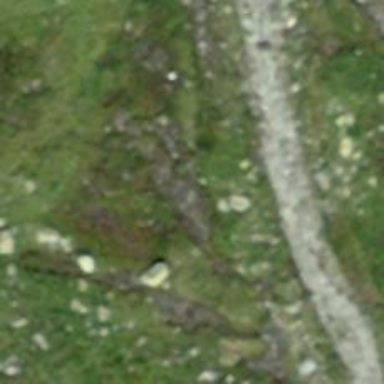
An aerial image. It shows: Gravel path with grade 4 track type.